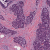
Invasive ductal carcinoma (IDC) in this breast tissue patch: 1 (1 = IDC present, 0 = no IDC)